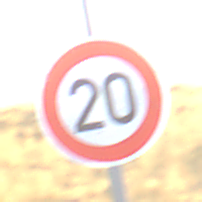
Verkehrszeichen: Geschwindigkeit20
Umgebung: Outdoor, Nature
Tageszeit: SunriseSunset
Wetter: Clear
Licht: Natural
Jahreszeit: NotSpecified
Kontrast: LowContrast